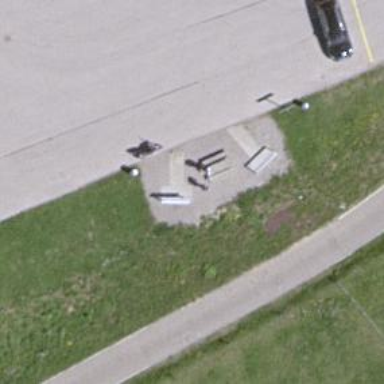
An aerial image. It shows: Picnic table located in leisure land area.